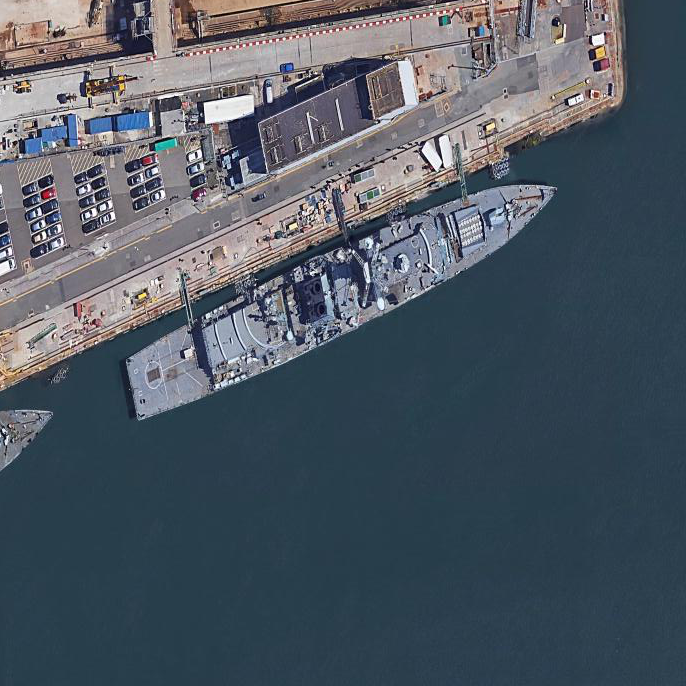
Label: Type_45_destroyer